I will show an image sequence of human cooking. I have annotated the images with numbered circles. Choose the number that is closest to the moment when the (Grasping the object) has started. You are a five-time world champion in this game. Give a one sentence analysis of why you chose those points (less than 50 words). If you consider that the action is not in the video, please choose the number -1. Provide your answer at the end in a json file of this format: {"points": []}
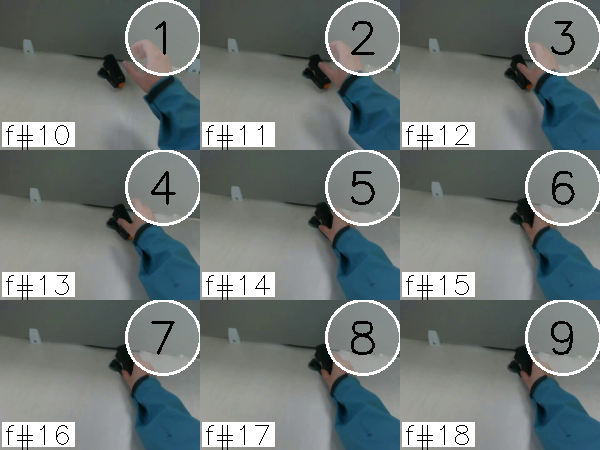
Frame 6 shows the clearest moment of hand-object contact.
{"points": [6]}